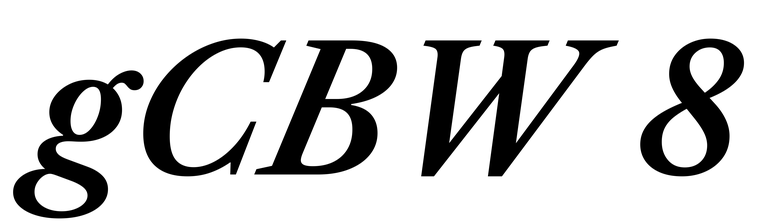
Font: LibreCaslonText-Italic_SemiBold_Italic